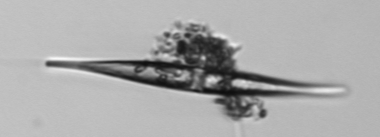
Label: Pleurosigma